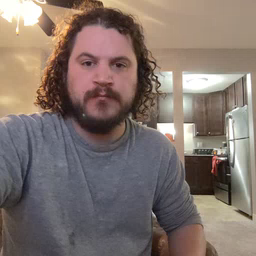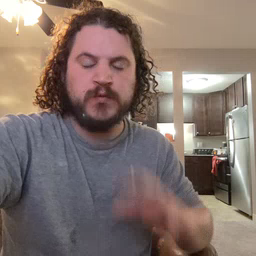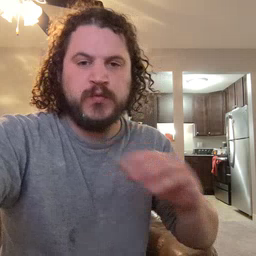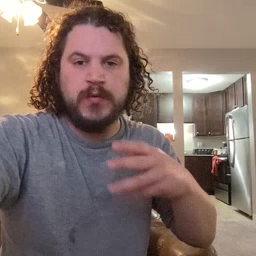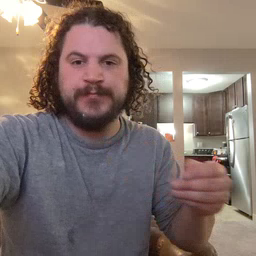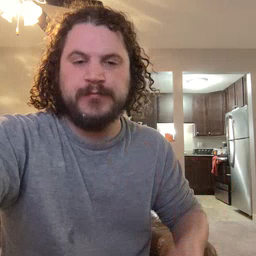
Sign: story